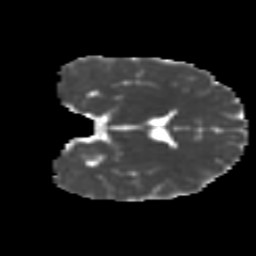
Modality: MD
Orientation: coronal
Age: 10
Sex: male
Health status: ill
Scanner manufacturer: ge
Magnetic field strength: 3 T
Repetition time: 6.752 s
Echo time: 0.079 s